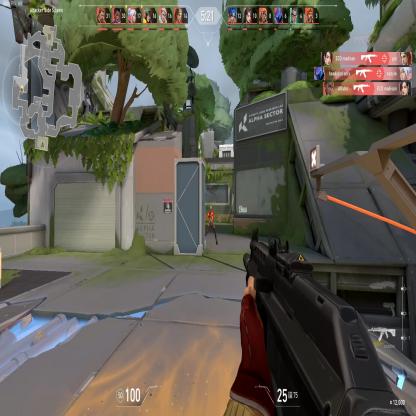
Label: enemy